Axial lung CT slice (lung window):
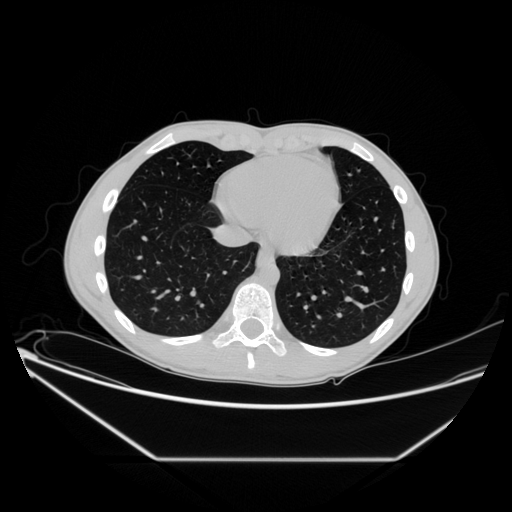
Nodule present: no